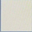
Piece: xx